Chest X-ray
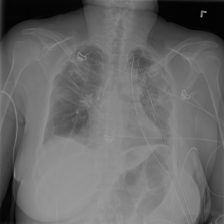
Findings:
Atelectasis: negative
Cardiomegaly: negative
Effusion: negative
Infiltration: negative
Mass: negative
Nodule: negative
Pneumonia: negative
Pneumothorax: negative
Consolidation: negative
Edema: negative
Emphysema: negative
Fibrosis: negative
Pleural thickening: negative
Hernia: negative